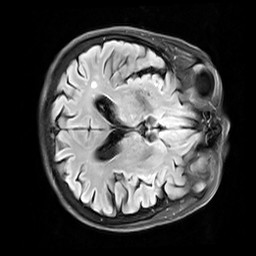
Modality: FLAIR
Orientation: axial
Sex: female
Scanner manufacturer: siemens
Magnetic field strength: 3 T
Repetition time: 10 s
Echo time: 0.09 s